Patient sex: M
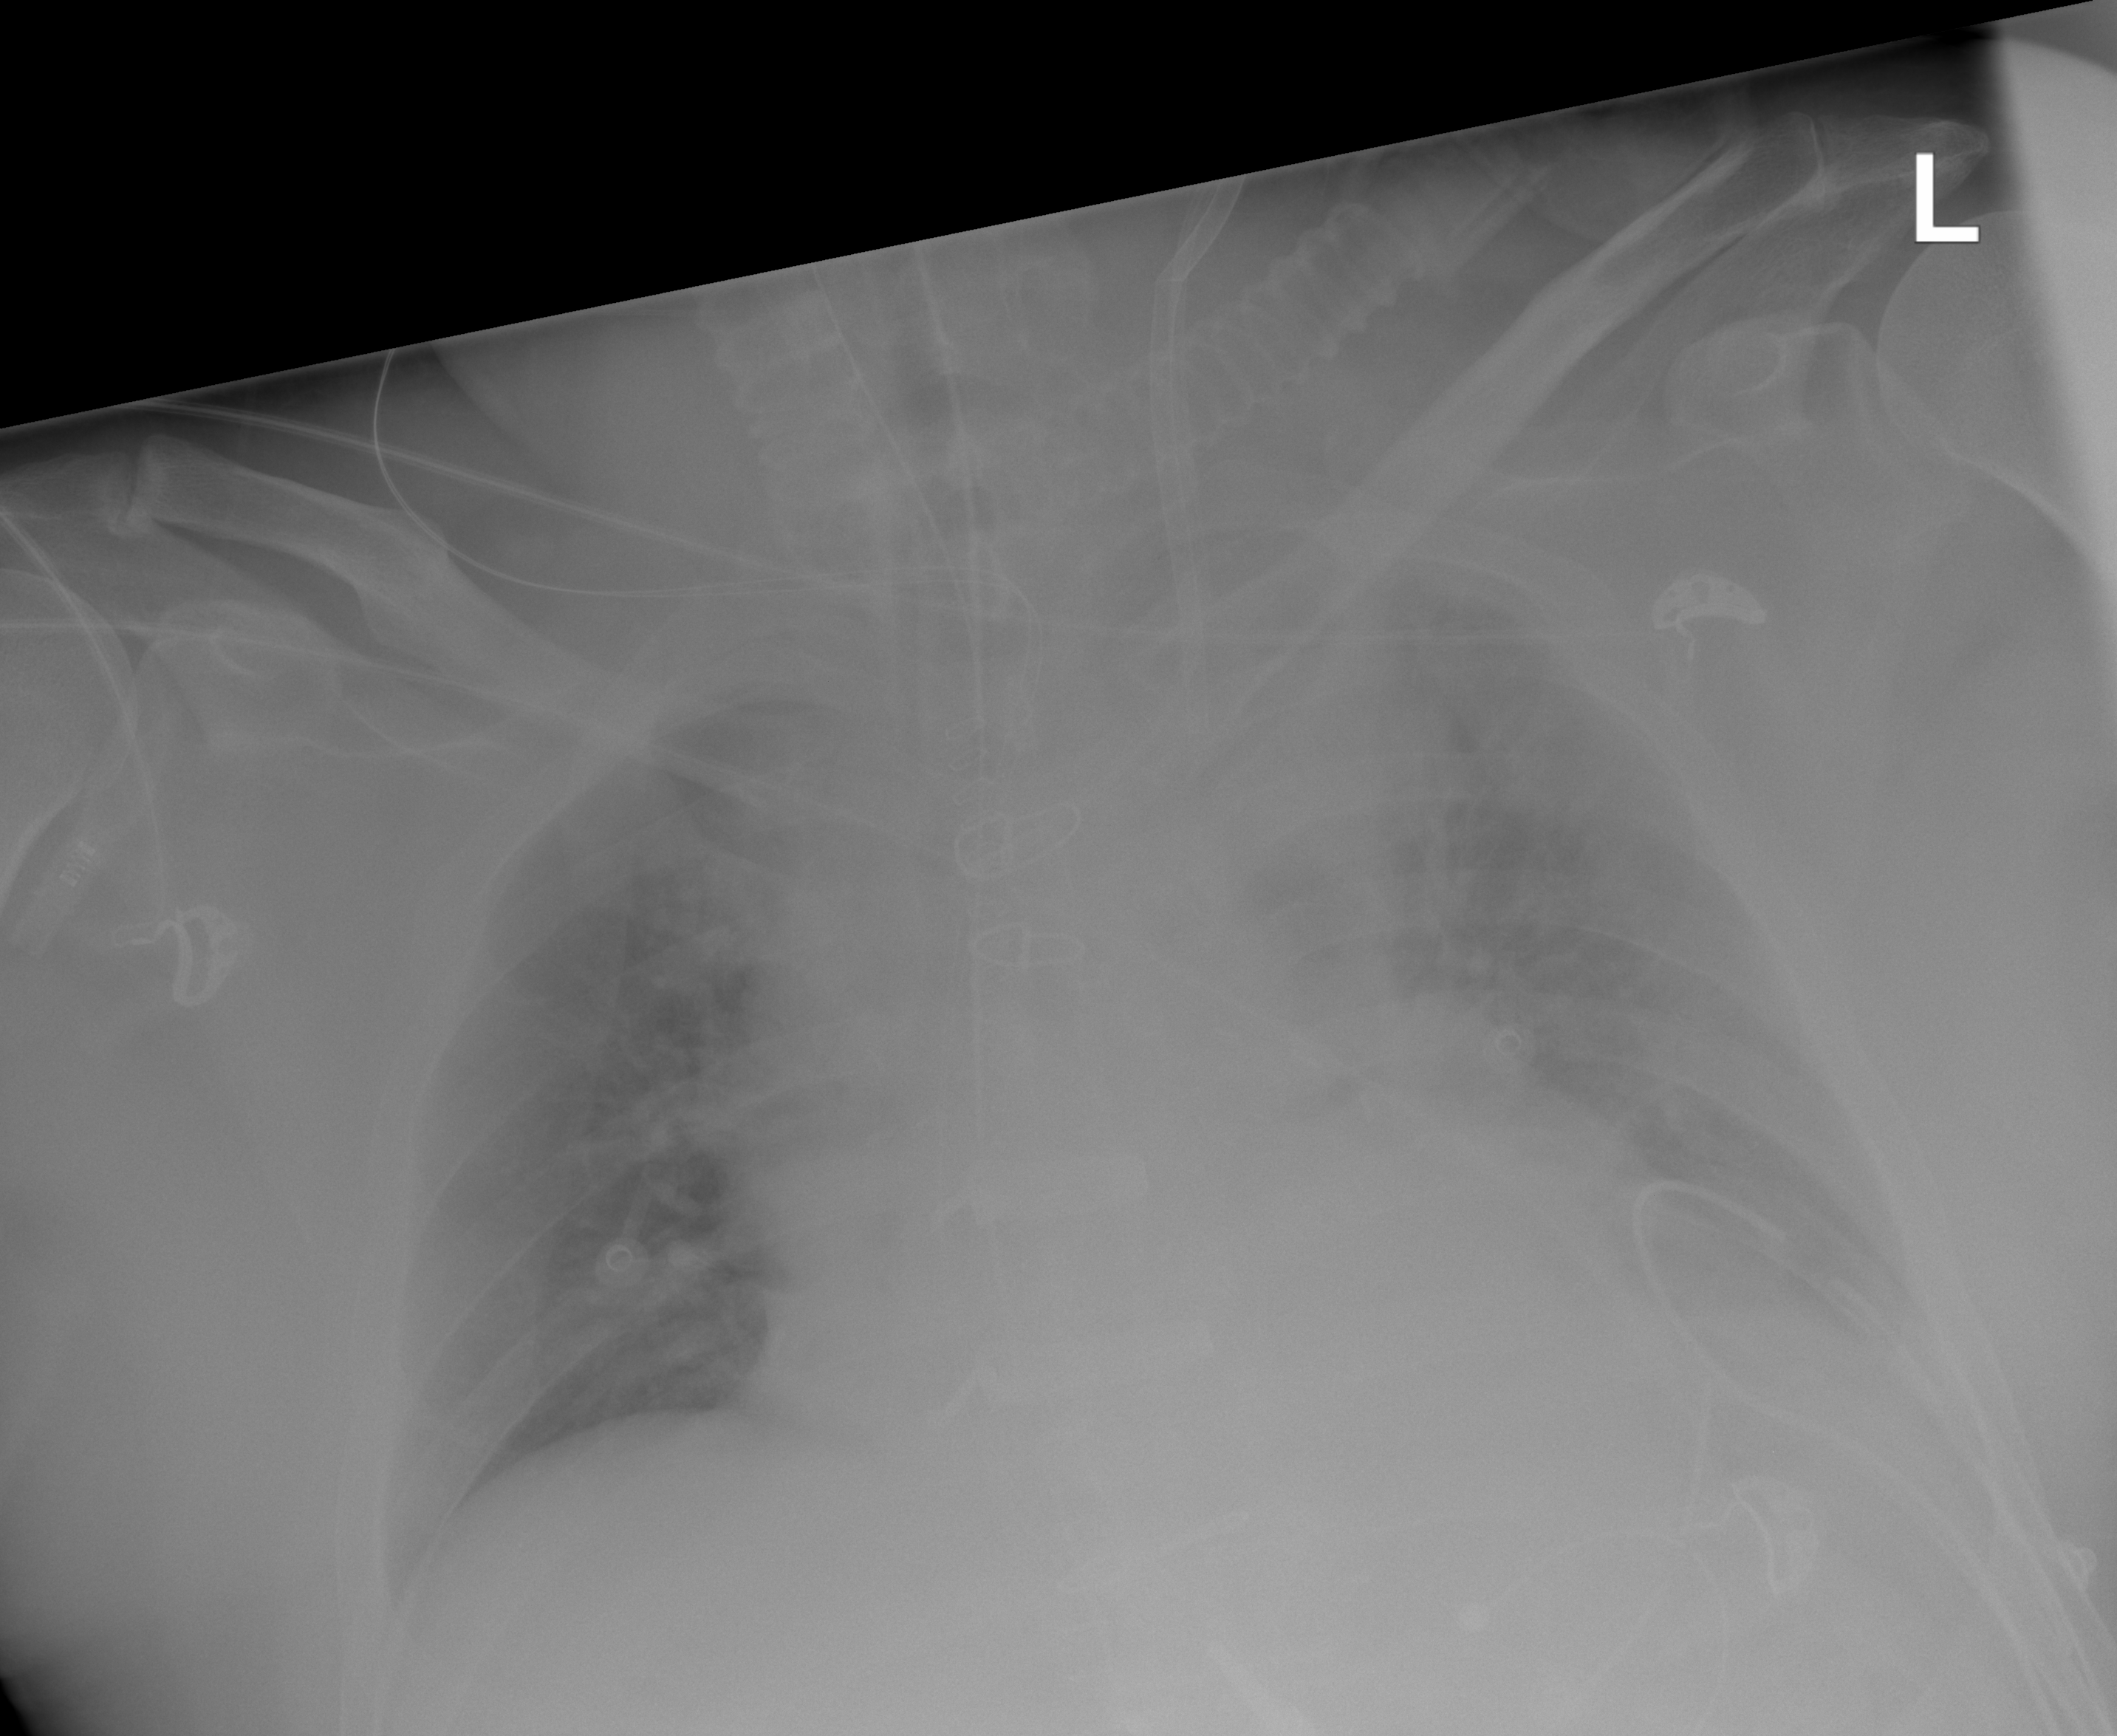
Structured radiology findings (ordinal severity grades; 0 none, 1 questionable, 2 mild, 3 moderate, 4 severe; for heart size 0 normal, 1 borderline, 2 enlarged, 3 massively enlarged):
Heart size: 2
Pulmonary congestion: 2
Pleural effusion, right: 0
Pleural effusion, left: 2
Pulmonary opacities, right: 0
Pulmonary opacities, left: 2
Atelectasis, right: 0
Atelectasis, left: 2